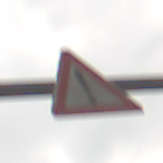
Verkehrszeichen: Gefahrenstelle
Umgebung: Outdoor, Nature
Tageszeit: MorningAfternoon
Wetter: Overcast
Licht: Natural
Jahreszeit: NotSpecified
Kontrast: LowContrast